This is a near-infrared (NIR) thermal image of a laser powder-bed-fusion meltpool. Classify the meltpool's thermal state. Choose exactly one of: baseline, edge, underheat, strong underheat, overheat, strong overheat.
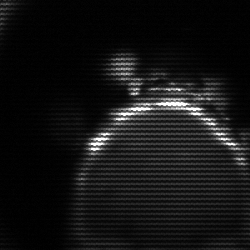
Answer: edge